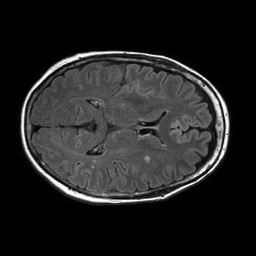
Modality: FLAIR
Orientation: axial
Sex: female
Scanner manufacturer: philips
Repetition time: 11 s
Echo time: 0.125 s